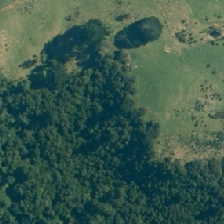
Land cover: broadleaved_indigenous_hardwood